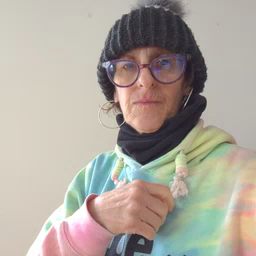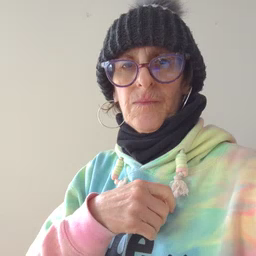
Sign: fireman